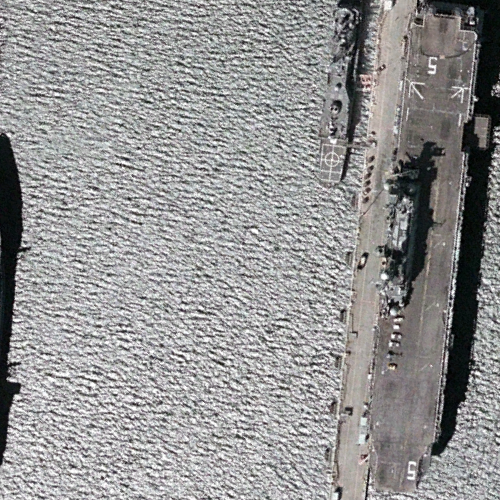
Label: assault